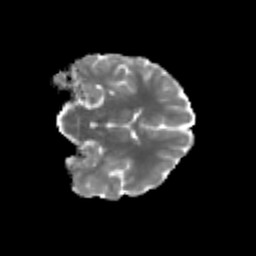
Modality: MD
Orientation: coronal
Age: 20
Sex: female
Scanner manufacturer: siemens
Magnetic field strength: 3 T
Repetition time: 3.5 s
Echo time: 0.125 s